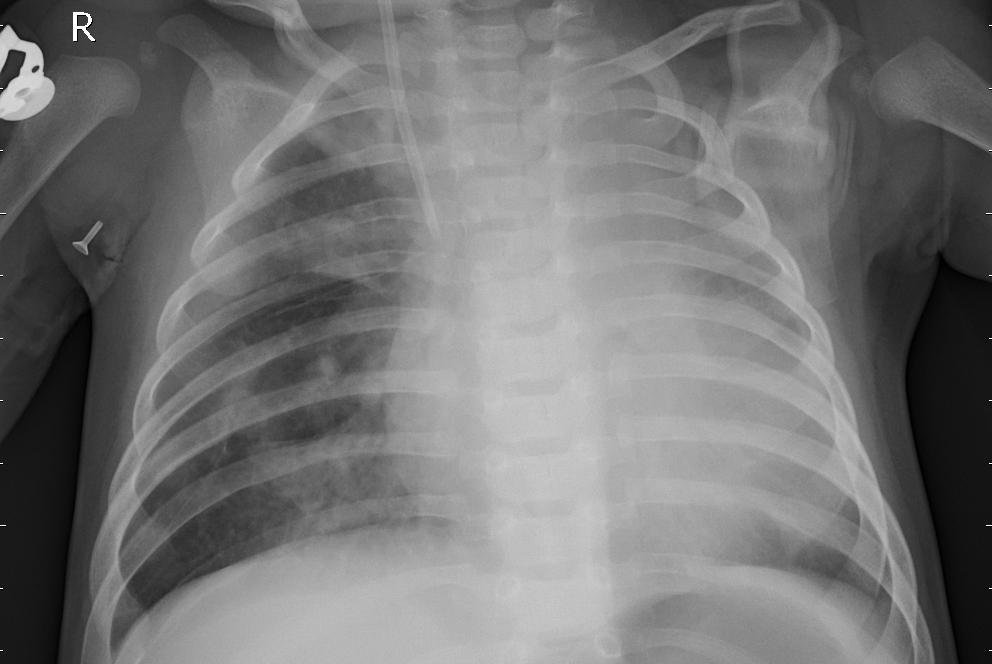
Diagnosis: PNEUMONIA